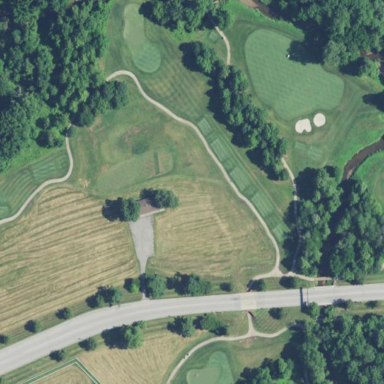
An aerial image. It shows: Area with grass used as rough in golf course.